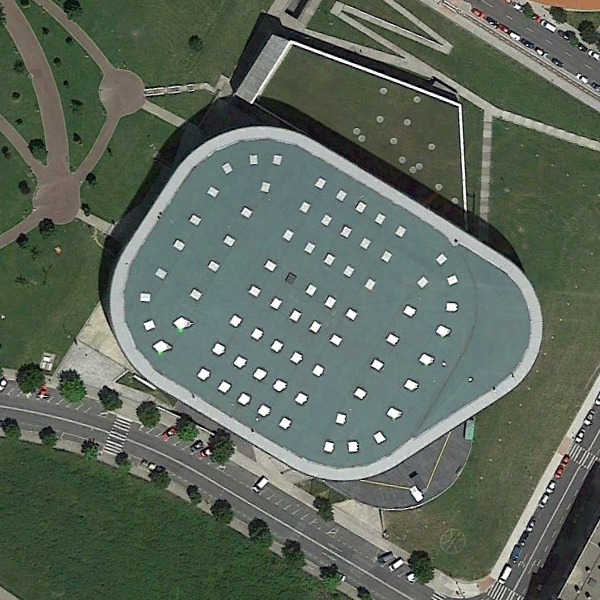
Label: Center